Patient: sex F, age 26
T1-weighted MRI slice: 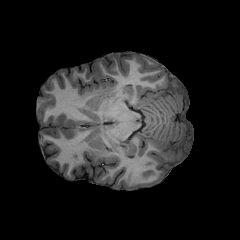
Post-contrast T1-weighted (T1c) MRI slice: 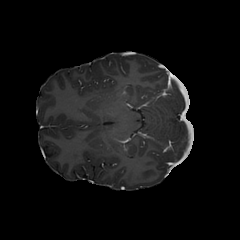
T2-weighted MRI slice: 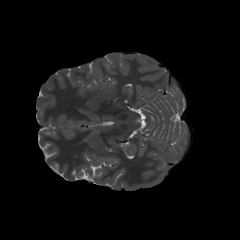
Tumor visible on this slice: no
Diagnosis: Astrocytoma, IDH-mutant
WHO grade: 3